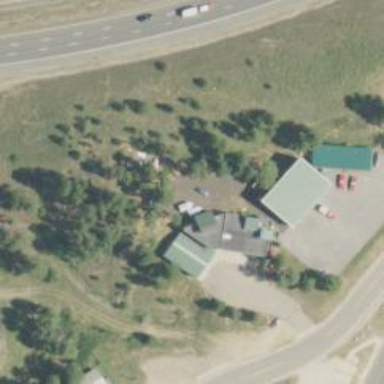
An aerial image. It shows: Rescue station.